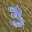
Label: 3